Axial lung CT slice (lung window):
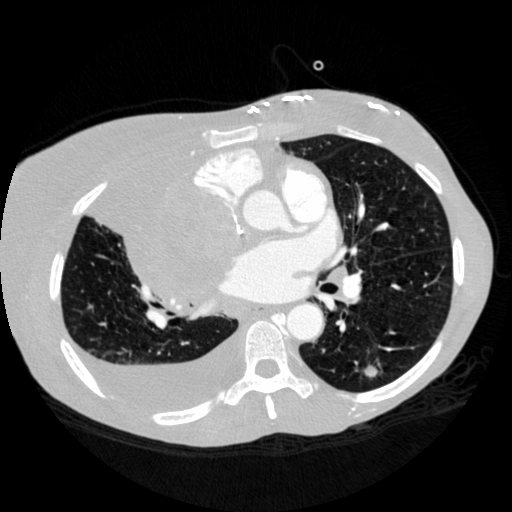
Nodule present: yes
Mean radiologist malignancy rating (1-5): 4